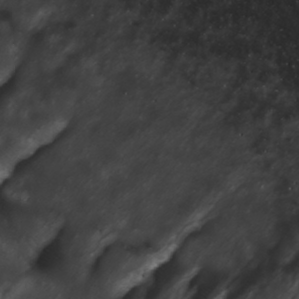
Label: non_frost